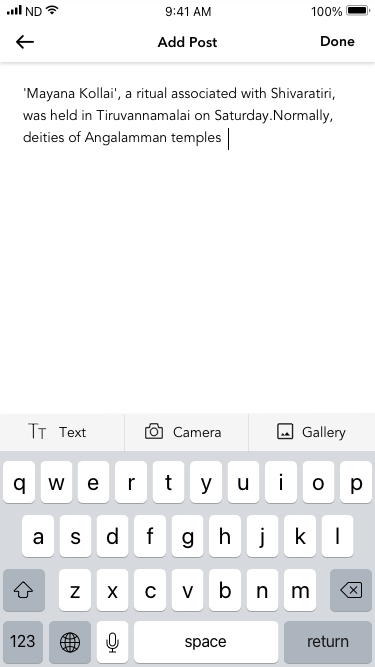
Text in this UI design:
Done
Add Post
'Mayana Kollai', a ritual associated with Shivaratiri, was held in Tiruvannamalai on Saturday.Normally, deities of Angalamman temples
Text
T
T
Camera
Gallery